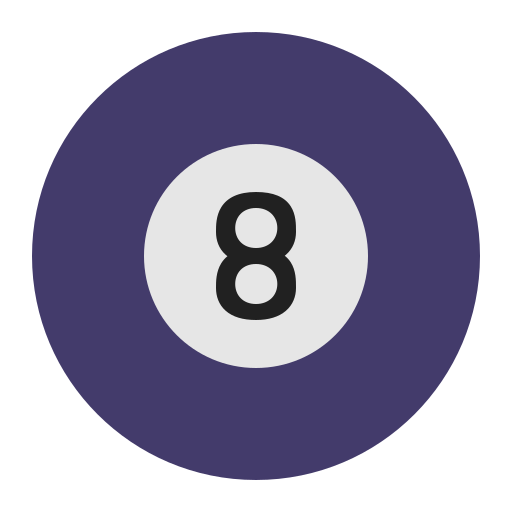
pool 8 ball flat